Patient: sex M, age 32
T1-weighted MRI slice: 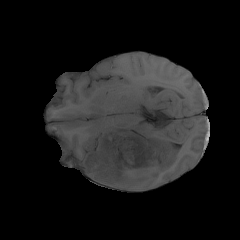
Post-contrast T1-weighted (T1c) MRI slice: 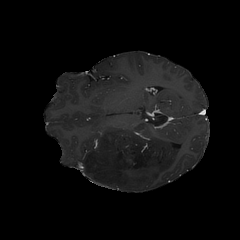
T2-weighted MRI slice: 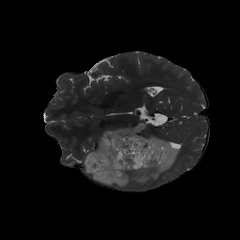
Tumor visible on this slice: yes
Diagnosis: Astrocytoma, IDH-mutant
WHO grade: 2